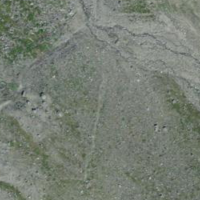
EUNIS habitat code: 48
Species observed at this site:
Saxifraga biflora
Geum reptans